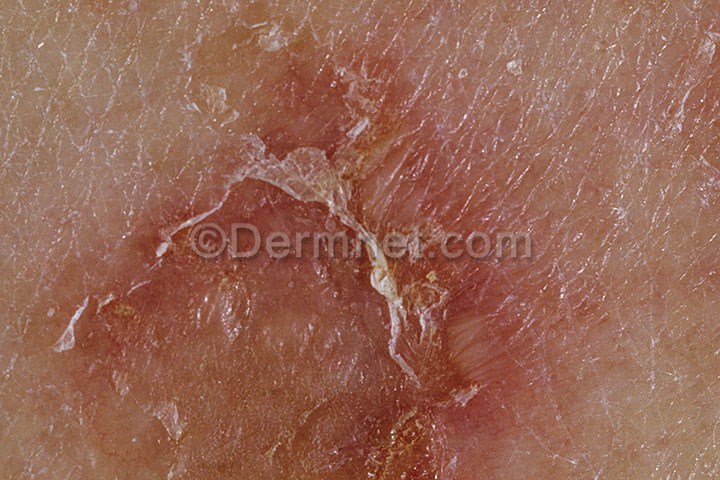
Disease: Bullous Disease Photos